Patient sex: F
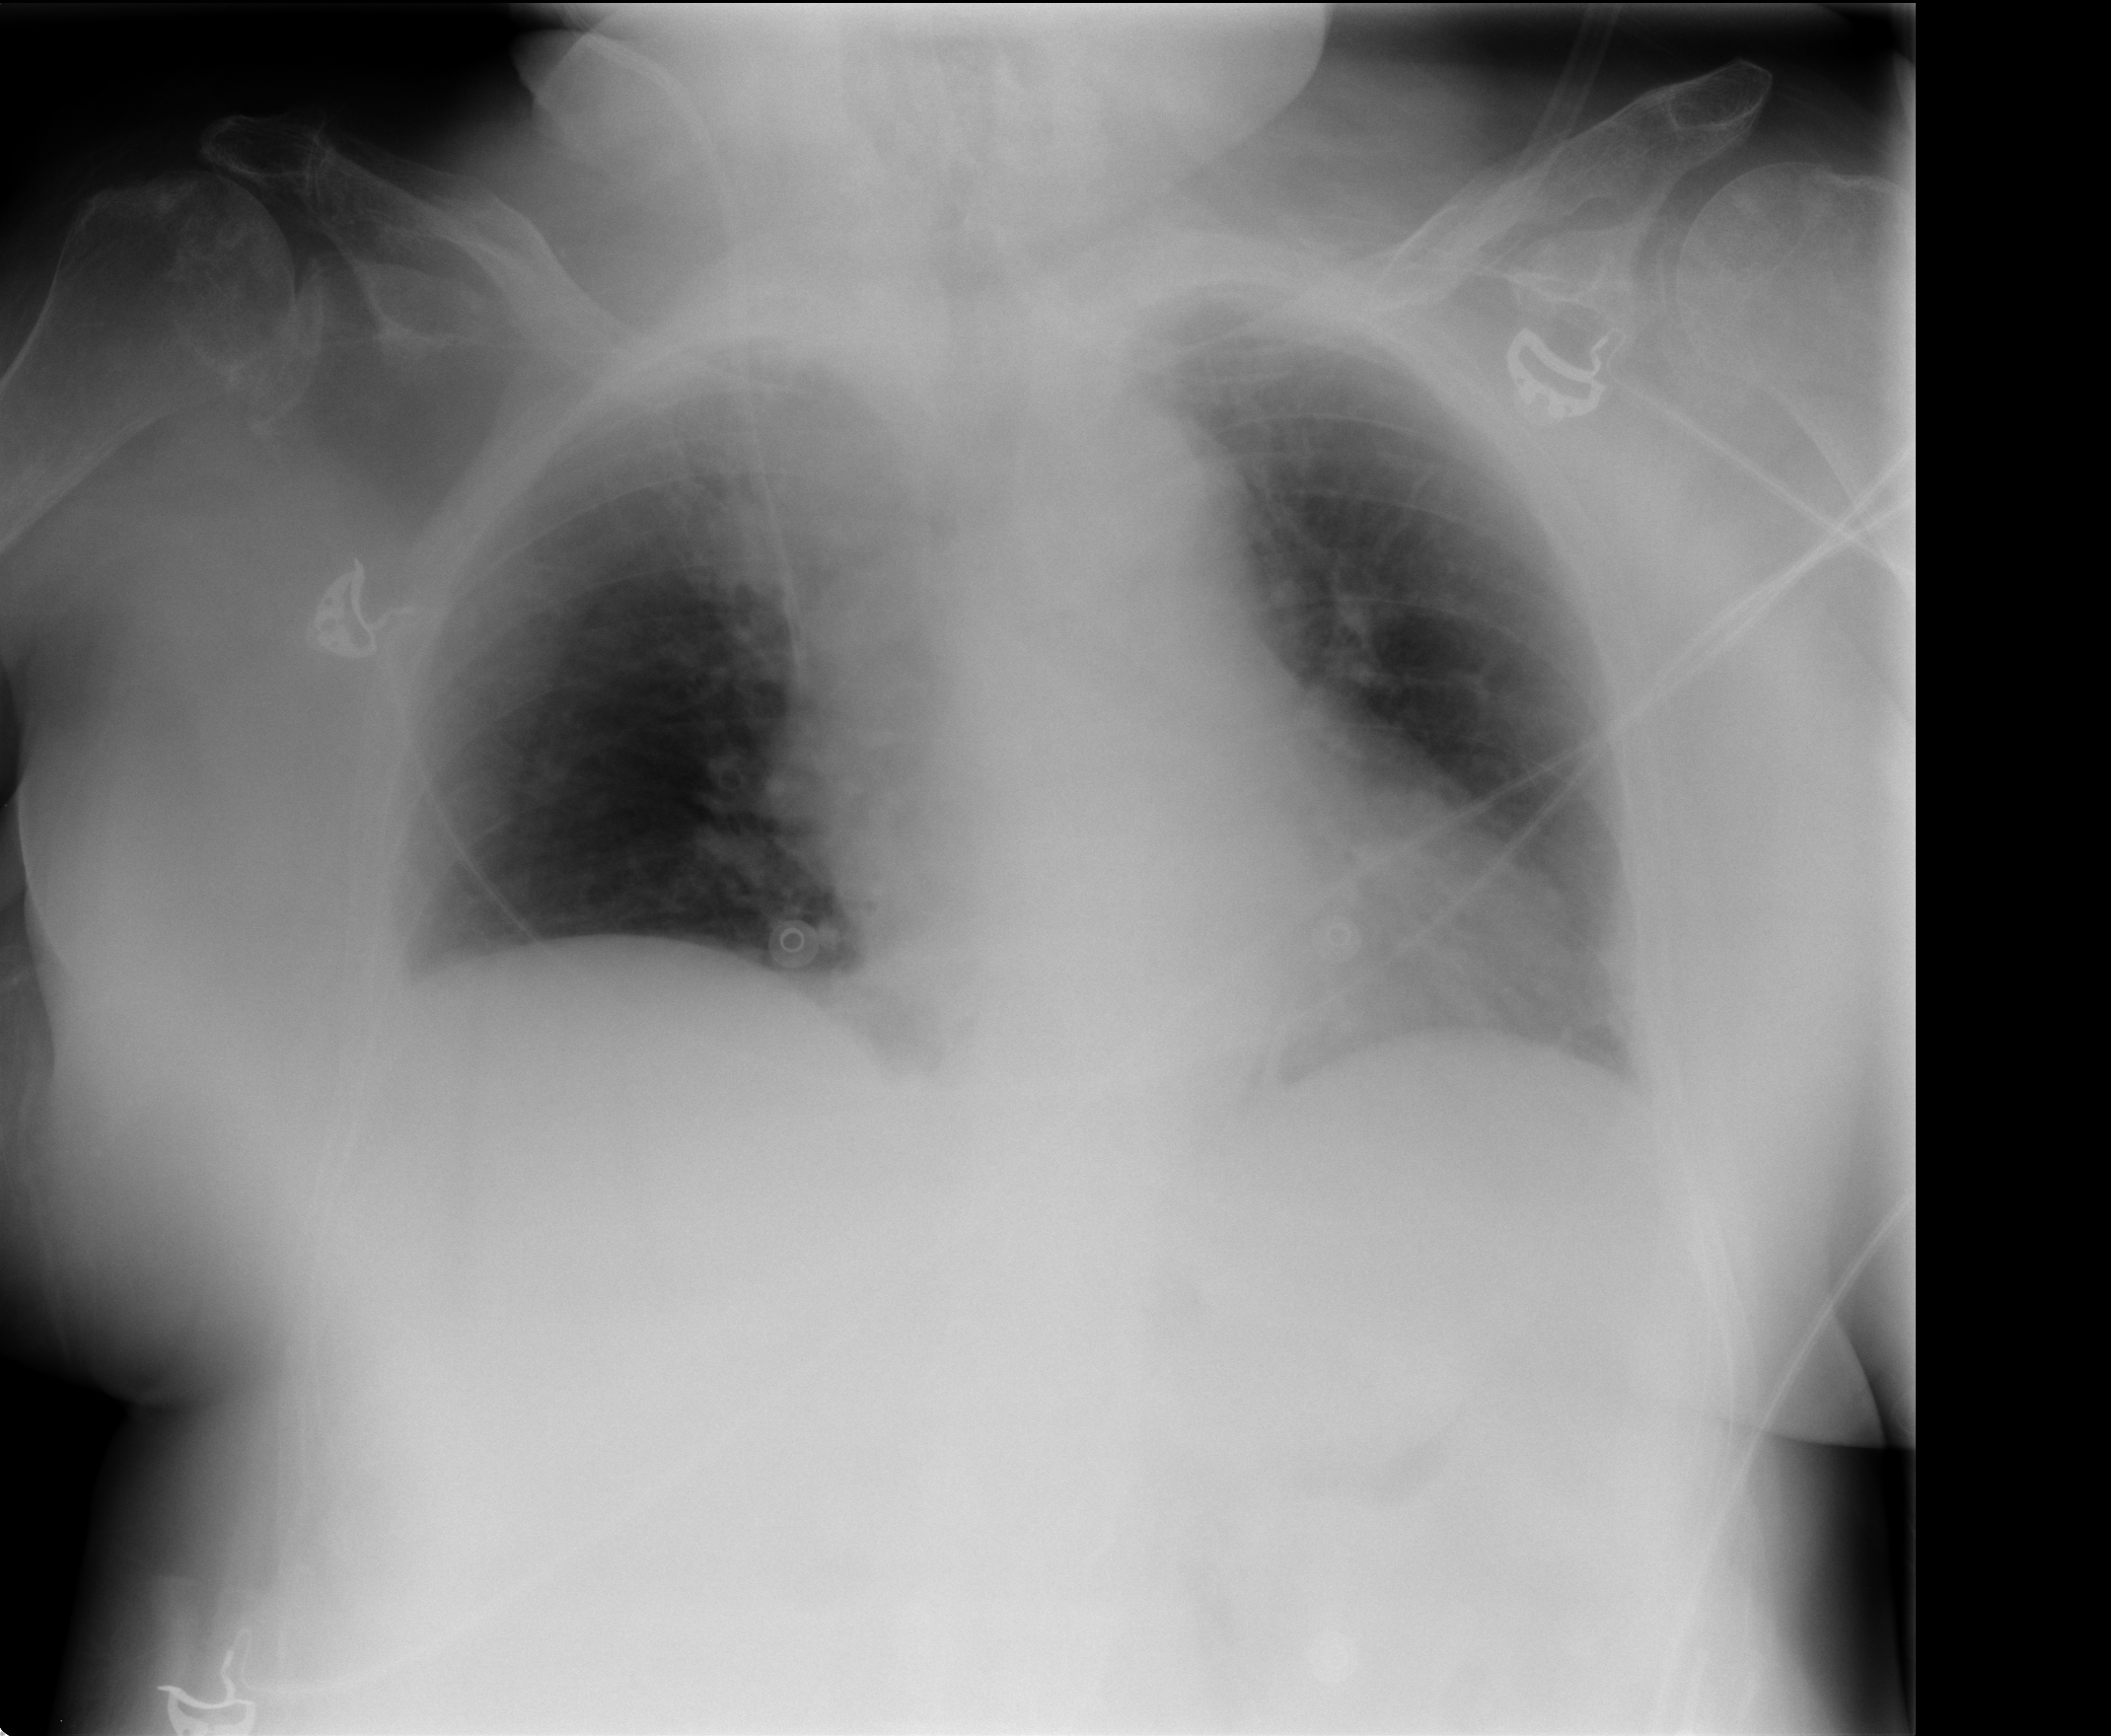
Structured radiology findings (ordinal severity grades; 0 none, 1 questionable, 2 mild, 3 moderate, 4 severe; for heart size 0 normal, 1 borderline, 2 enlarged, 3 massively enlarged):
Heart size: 2
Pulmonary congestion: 2
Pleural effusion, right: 0
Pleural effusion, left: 0
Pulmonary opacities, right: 0
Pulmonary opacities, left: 0
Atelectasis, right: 0
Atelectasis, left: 0